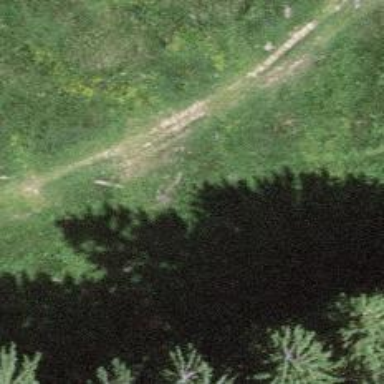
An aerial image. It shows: Unpaved path.